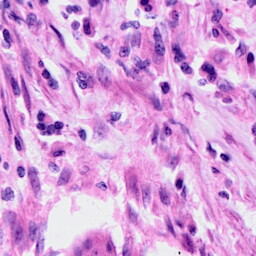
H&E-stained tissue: Cervix